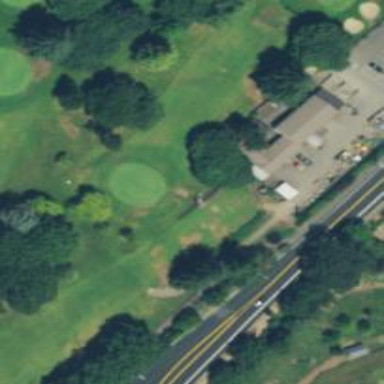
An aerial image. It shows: View of golf hole.